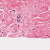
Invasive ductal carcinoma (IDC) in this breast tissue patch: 0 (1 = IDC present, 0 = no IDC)